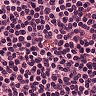
Metastatic tissue present: no